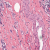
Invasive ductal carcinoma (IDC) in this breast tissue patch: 1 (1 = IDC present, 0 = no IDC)